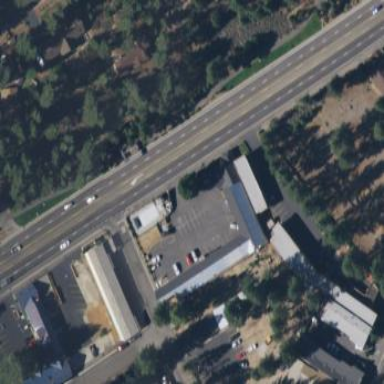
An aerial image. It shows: Parking area with asphalt surface.